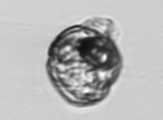
Label: Proterythropsis